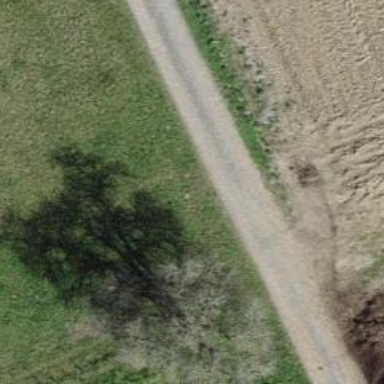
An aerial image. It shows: Track with grade 2 gravel surface.